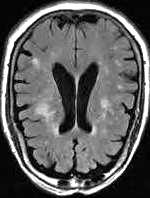
Label: notumor